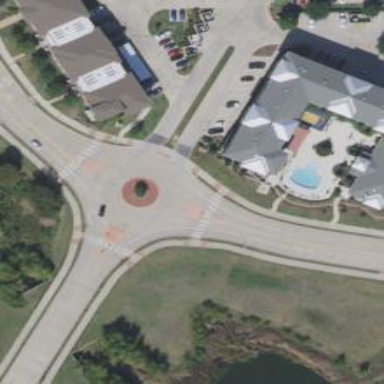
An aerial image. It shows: Marked zebra crossing on footway that is uncontrolled.